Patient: sex F, age 58
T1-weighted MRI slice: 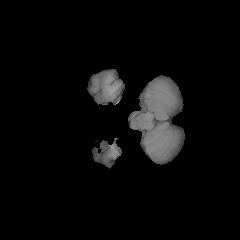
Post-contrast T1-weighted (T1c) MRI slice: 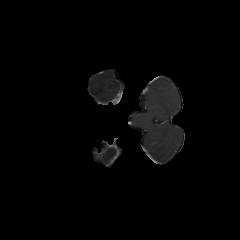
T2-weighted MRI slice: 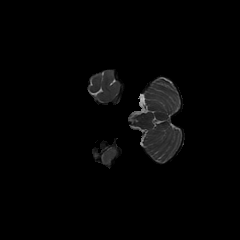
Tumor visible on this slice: no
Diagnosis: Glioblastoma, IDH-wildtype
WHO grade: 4